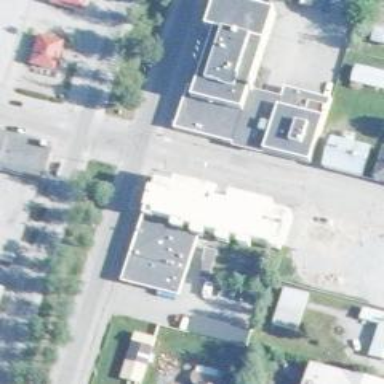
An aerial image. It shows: Convenience shop.